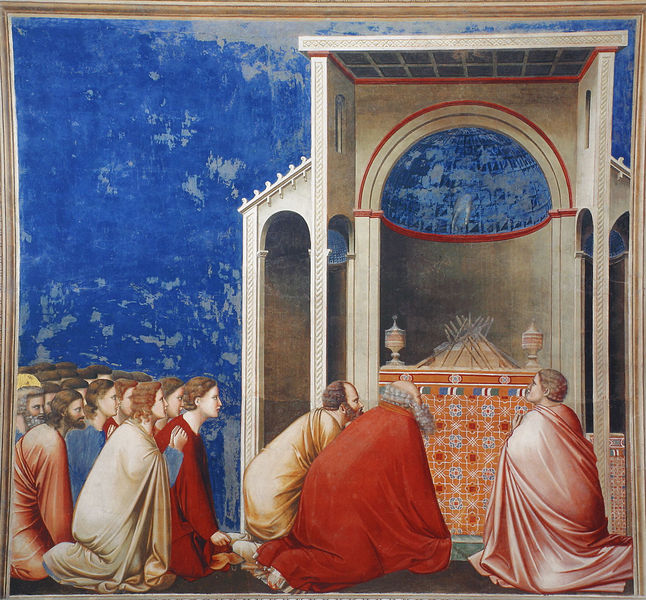
Titel: Arenakapelle / Scrovegni-Kapelle
Künstler: Giotto di Bondone
Standort: Padua, Arenakapelle (EU - I - Venetien)
Schlagwörter: blau, gemälde, himmel, umhang, weiß, menschen, männer, raum, säulen, gebäude, rot, tuch, muster, alt, bart, bibel, rahmen, kirche, gewand, decke, gewänder, rosa, bogen, italien, man, kuppel, bögen, gewölbe, orient, religion, geld, schwerter, knien, beten, gebet, altar, knieend, kniend, apsis, gemeinde, kapelle, umhänge, tempel, heilige, opfer, fresko, pokal, gefäße, anbetung, betend, reliquie, italienisch, apostel, buchmalerei, byzanz, giotto, weihung, tte, entschlafung mariens, rapsis